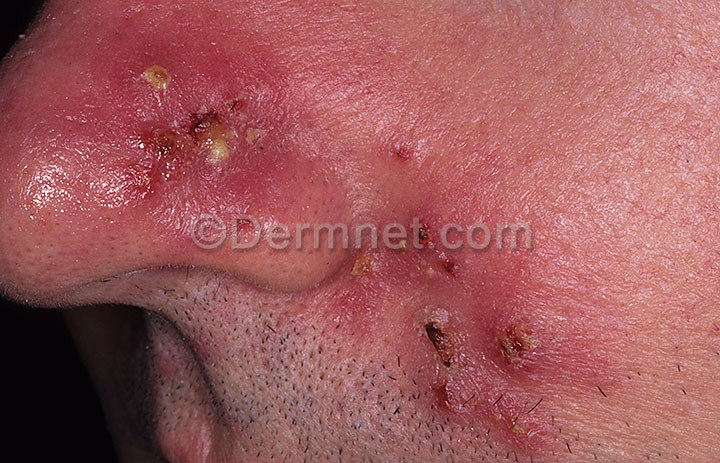
Disease: Acne and Rosacea Photos